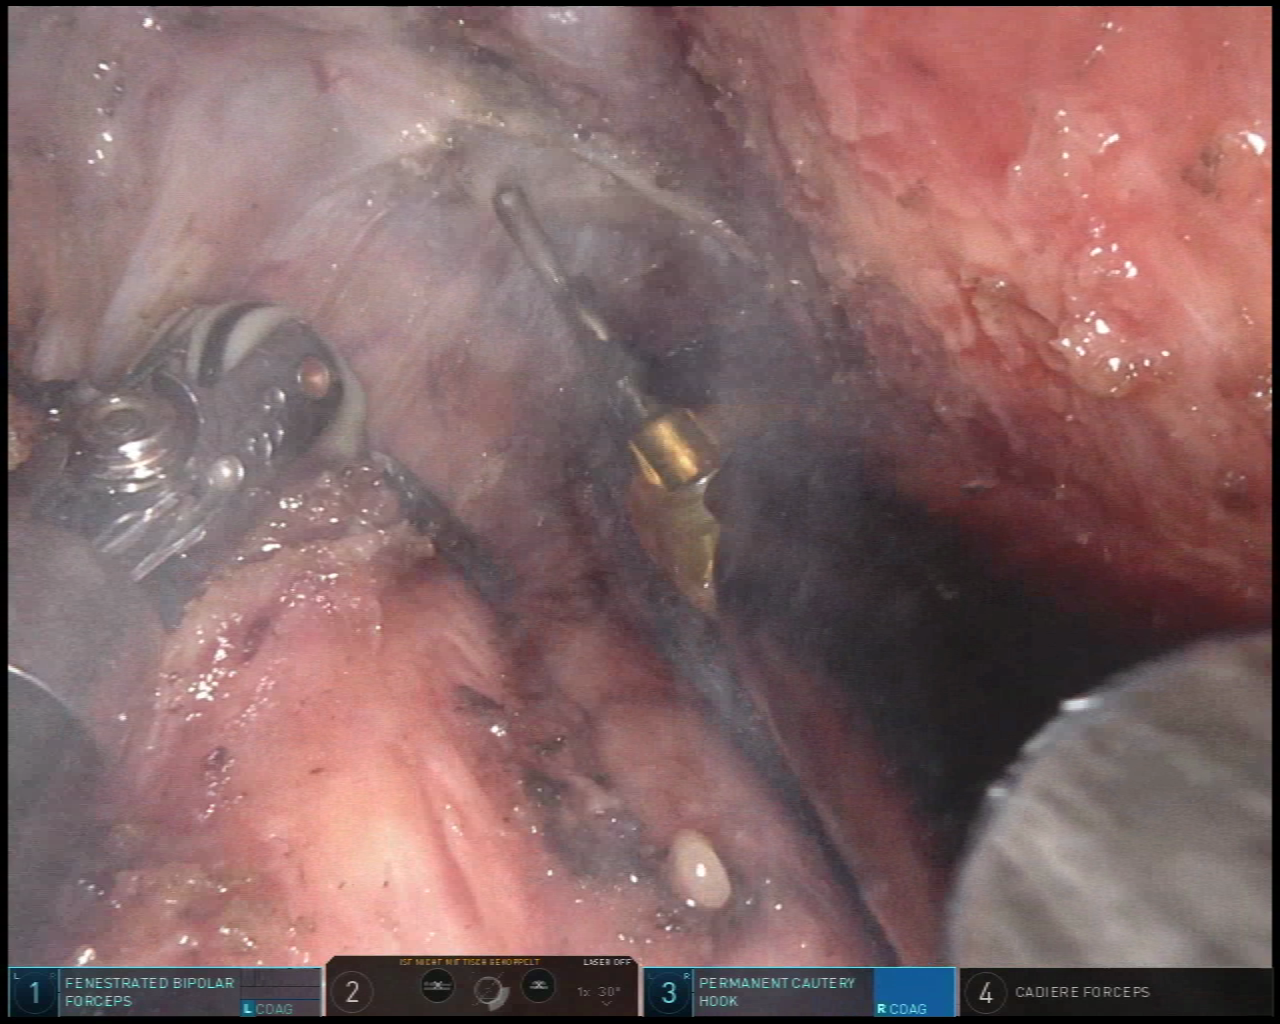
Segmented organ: vesicular_glands
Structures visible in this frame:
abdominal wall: no
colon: no
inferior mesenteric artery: no
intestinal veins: no
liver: no
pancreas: no
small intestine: no
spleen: no
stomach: no
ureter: no
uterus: no
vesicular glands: yes